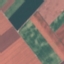
Land use / land cover: AnnualCrop